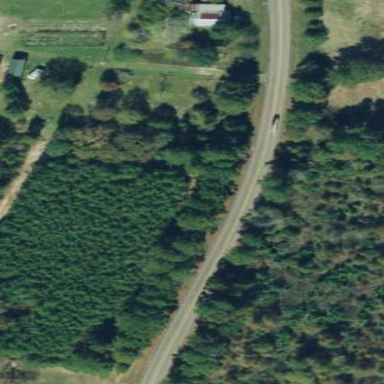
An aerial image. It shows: Evergreen woodland with needle-leaved trees.